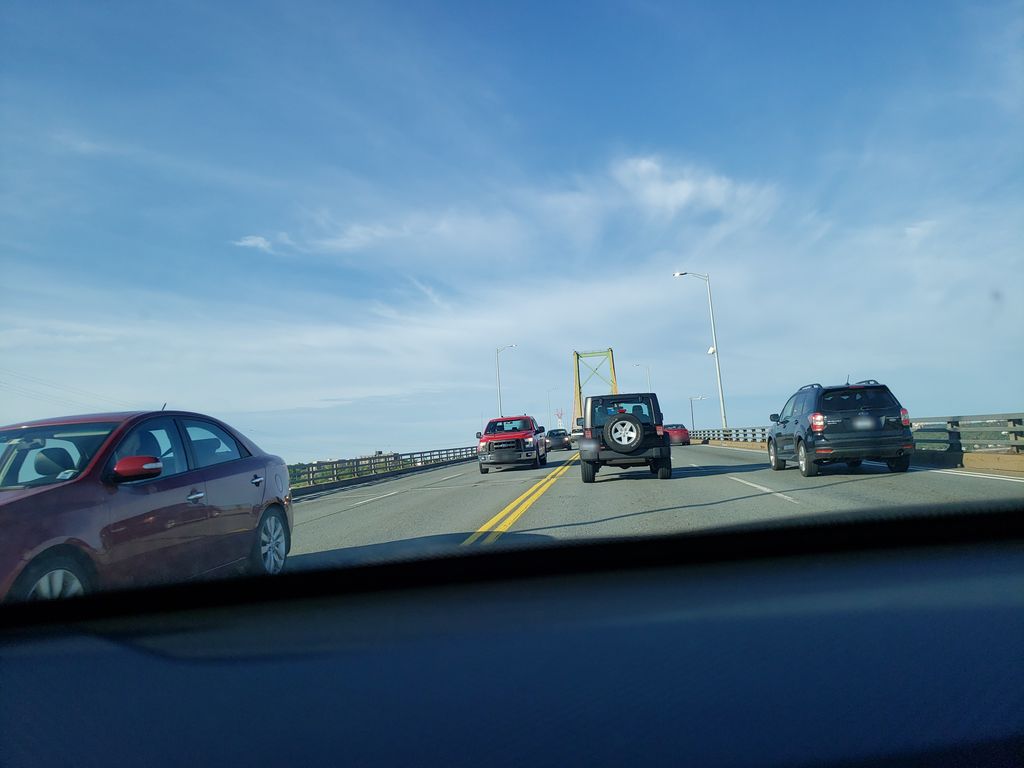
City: halifax